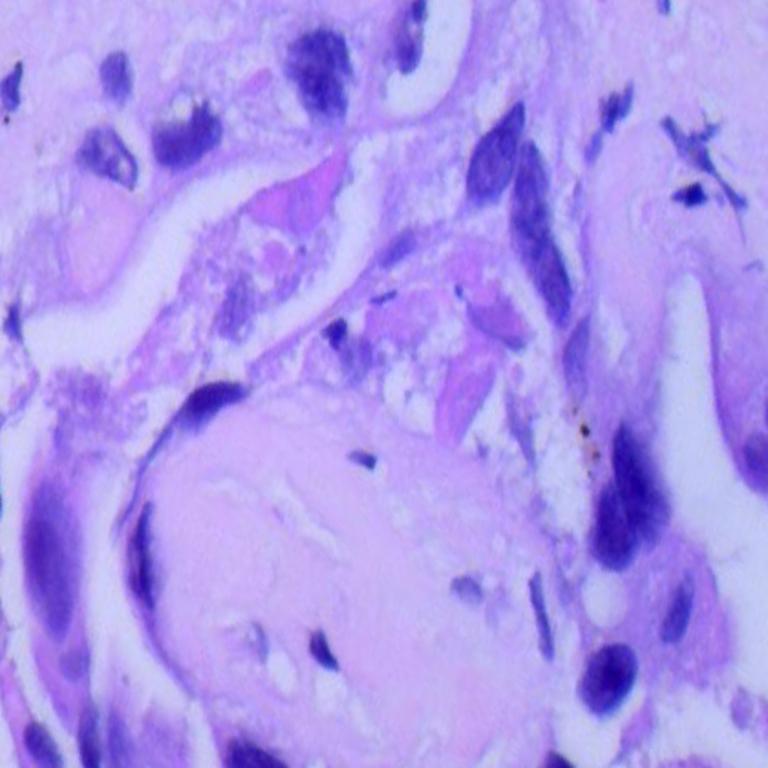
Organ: lung
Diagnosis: adenocarcinomas